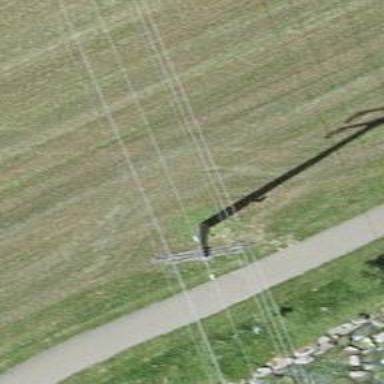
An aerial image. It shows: Power tower.